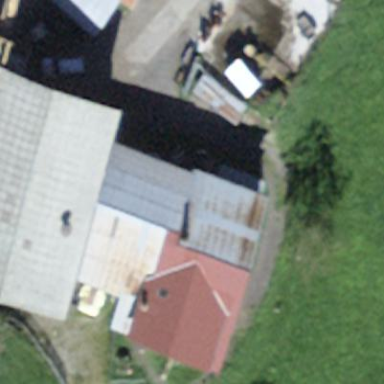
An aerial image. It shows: Farm building.